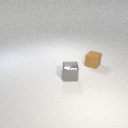
small gray metal cube in front of small brown rubber cube